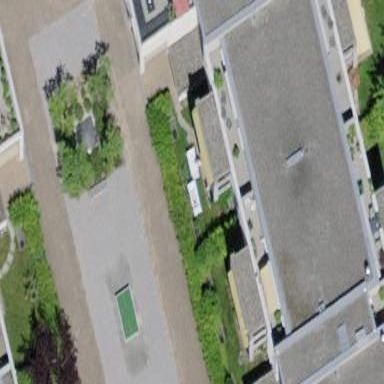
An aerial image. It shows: Garden area designated for leisure land.